Question: I have problem that in my MVC 3 project, the logon view do not show although i inspected my html file and there are html elements but they do not show. Please have a look, and give me some suggestion to solve this.
Here is my view :
'''
<!DOCTYPE html>
<html>
<head>
<title>LogOn</title>
<link href="@Url.Content("~/Content/Admin/css/reset.css")" rel="stylesheet" type="text/css" />
<link href="@Url.Content("~/Content/Admin/css/CMSS.css")" rel="stylesheet" type="text/css" />
<script src="@Url.Content("~/Content/Admin/scripts/jquery-1.6.1.min.js")" type="text/javascript"></script>
<script src="@Url.Content("~/Content/Admin/scripts/modernizr-1.7.min.js")" type="text/javascript"></script>
</head>
<body>
<div class="error-container"></div>
<div id="login-wrapper">
<div class="background">
<h3>
<span class="title">CMS</span></h3>
<div class="form">
<p class="seperation"></p>
@using (Html.BeginForm())
{
@Html.ValidationSummary(true)
<table>
<col class="col-title" />
<col class="col-value" />
<tr>
<td>@Html.LabelFor(model => model.UserName)</td>
<td>
@Html.EditorFor(model => model.UserName)
@Html.ValidationMessageFor(model => model.UserName)
</td>
</tr>
<tr>
<td class="login-title">@Html.LabelFor(model => model.Password)</td>
<td>
@Html.EditorFor(model => model.Password)
@Html.ValidationMessageFor(model => model.Password)
</td>
</tr>
<!--<tr>
<td colspan="2">
<asp:CheckBox ID="cbxRemember" runat="server" Text="Ghi nho" />
</td>
</tr>-->
<tr>
<td></td>
<td>
<input type="submit" value="Log On" />
</td>
</tr>
</table>
}
</div>
@if (Model.EnablePasswordReset)
{
<p class="forgot-links">
<a id="forgot-pass">@Html.ActionLink("Forgot Password?", "ForgotPassword")</a></p>
}
</div>
<p class="shadow">
</p>
<p class="copyright">
<span class="copy">©️ 2011 CMS. All Rights Reserved.</span>
</p>
@{Html.RenderAction("ForgotPassword", "Account");}
</div>
<div class="overlay"></div>
</body>
</html>
'''
here is my controller :
'''
[HttpGet]
public virtual ActionResult LogOn()
{
var viewModel = new LogOnViewModel();
return View(viewModel);
}
[HttpPost]
public virtual ActionResult LogOn(LogOnViewModel model, string returnUrl)
{
if (ModelState.IsValid)
{
MembershipUser user = membershipService.GetUser(model.UserName);
var role = roleService.GetRolesForUser(user.UserName);
if (authenticationService.LogOn(model.UserName, model.Password, false)) // in CMS do not for remember user for security
{
if (Url.IsLocalUrl(returnUrl) && returnUrl.Length > 1 && returnUrl.StartsWith("/")
&& !returnUrl.StartsWith("//") && !returnUrl.StartsWith("/\"))
{
return Redirect(returnUrl);
}
else
{
if (IsAdministrator(role))
{
return RedirectToAction("Index", "Dashboard", new { area = "Admin" });
}
return RedirectToAction("Index", "Account");
}
}
else
{
if (user == null)
{
ModelState.AddModelError("", "This account does not exist. Please try again.");
}
else
{
if (!user.IsApproved)
{
ModelState.AddModelError("", "Your account has not been approved yet.");
}
else if (user.IsLockedOut)
{
ModelState.AddModelError("", "Your account is currently locked.");
}
else
{
ModelState.AddModelError("", "The user name or password provided is incorrect.");
}
}
}
}
// If we got this far, something failed, redisplay form
return RedirectToAction("LogOn");
}
'''
and the result i got from Firefox :

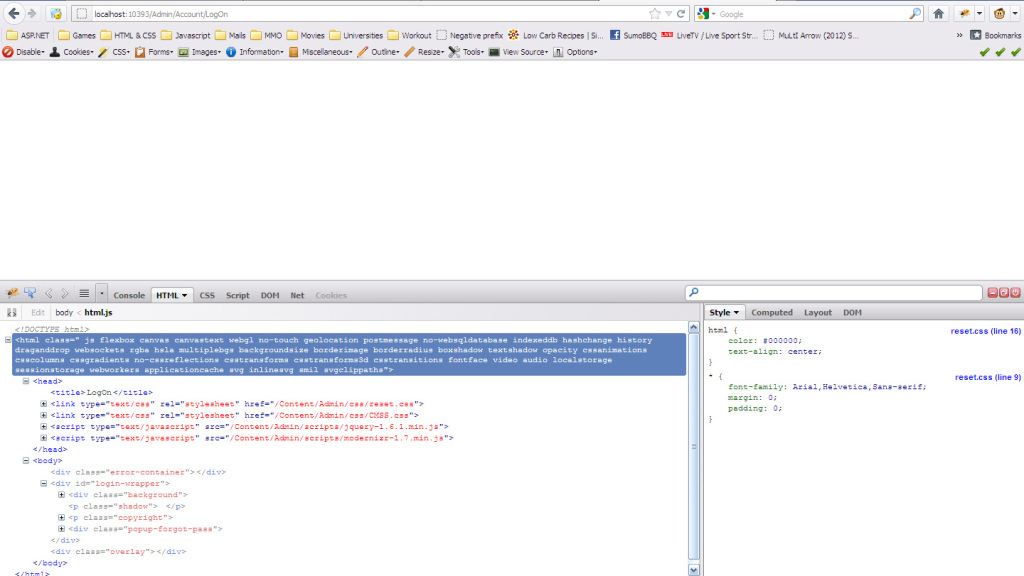
Answer: Thanks for the comments, i found out the issue. It Caused by my elements are set display none. I did not check carefully.Thanks again !